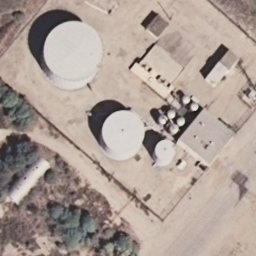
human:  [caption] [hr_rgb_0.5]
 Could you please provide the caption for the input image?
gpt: There are various storage tanks nearby and some plants nearby.

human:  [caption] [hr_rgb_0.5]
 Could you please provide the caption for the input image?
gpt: Some different storage tanks are next to each other .

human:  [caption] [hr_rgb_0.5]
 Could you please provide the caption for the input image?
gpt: There are several storage tanks and several plants nearby.

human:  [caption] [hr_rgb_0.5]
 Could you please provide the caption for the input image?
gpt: There are various reservoirs nearby and plants nearby.

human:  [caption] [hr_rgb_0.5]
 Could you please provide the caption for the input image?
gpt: There are different storage tanks nearby and plants nearby.